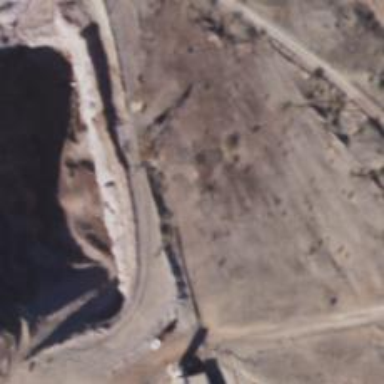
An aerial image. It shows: Quarry area.